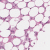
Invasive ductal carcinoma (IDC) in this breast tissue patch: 0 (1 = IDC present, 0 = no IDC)